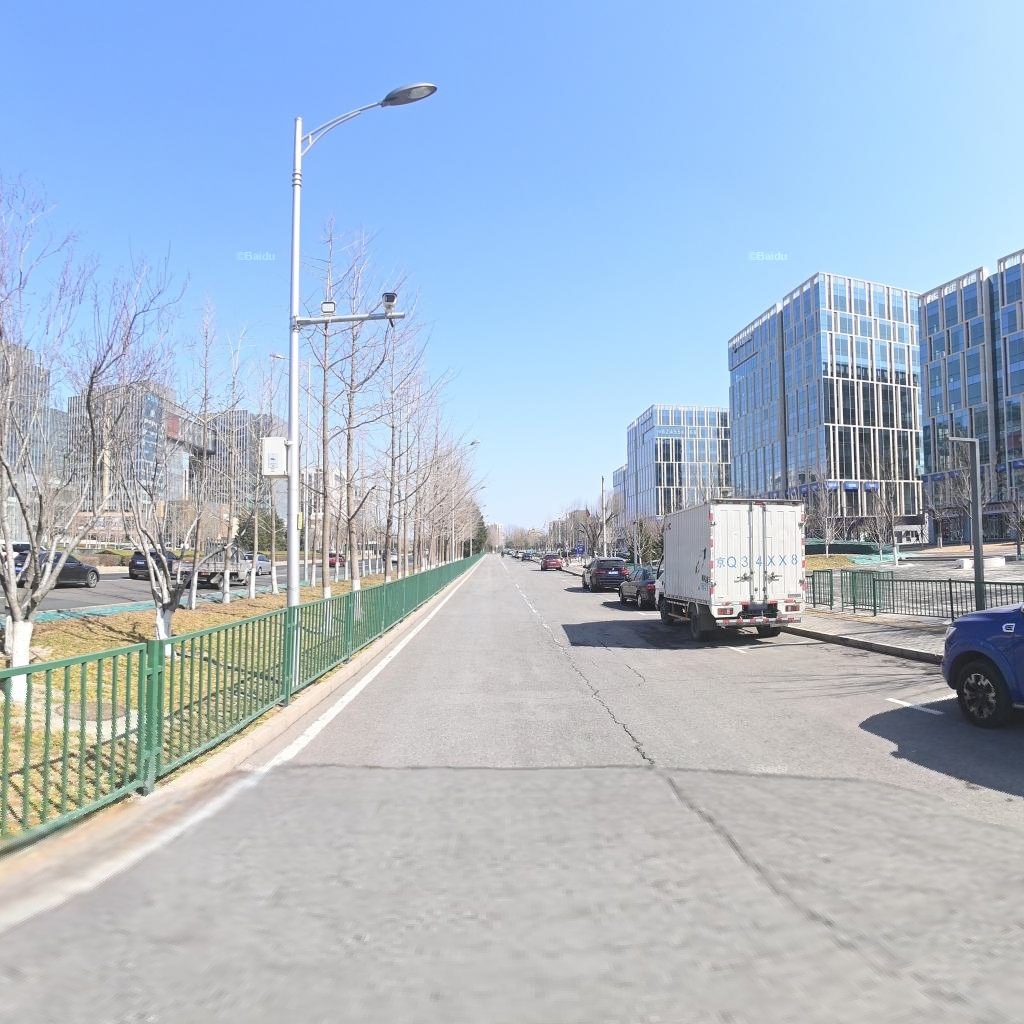
Region: Haidian
Road damage annotations: longitudinal crack, longitudinal crack